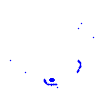
Particle: electron